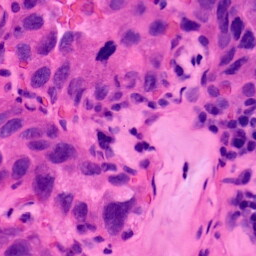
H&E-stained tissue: Lung